Question: Right now, I have the following:

Does Simperium support this kind of relationship?
EDIT: I guess I'm wondering if relating entities in this way would impact performance. Thanks!
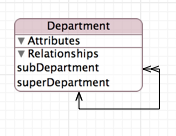
Answer: Though there isn't a unit test for this, it should be fine. The handling of self-referential relationships shouldn't be any different than the handling of one-to-many relationships between two different Entities. For example, Simperium will resolve relationships if they sync out-of-order.
Behind the scenes, it's just unique IDs that Simperium is tracking and syncing.